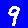
Digit: 9